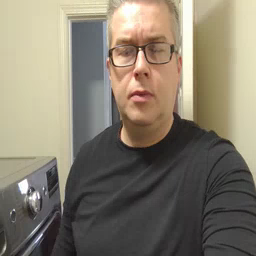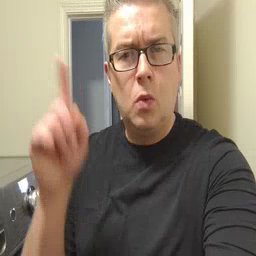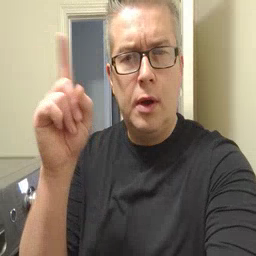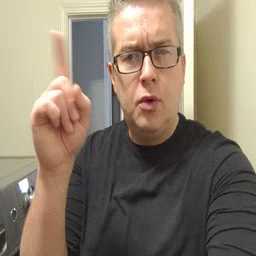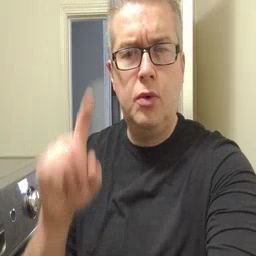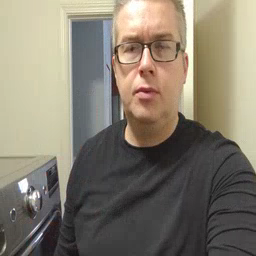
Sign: where